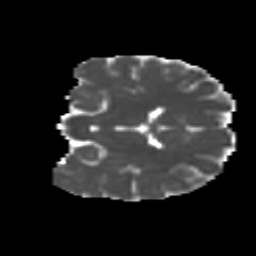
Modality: MD
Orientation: coronal
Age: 16
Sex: female
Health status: ill
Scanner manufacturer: ge
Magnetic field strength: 3 T
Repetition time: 6.752 s
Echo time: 0.079 s